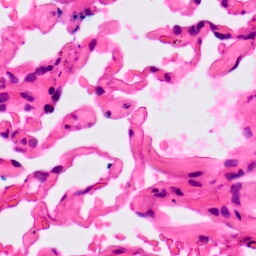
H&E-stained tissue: Lung